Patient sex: M
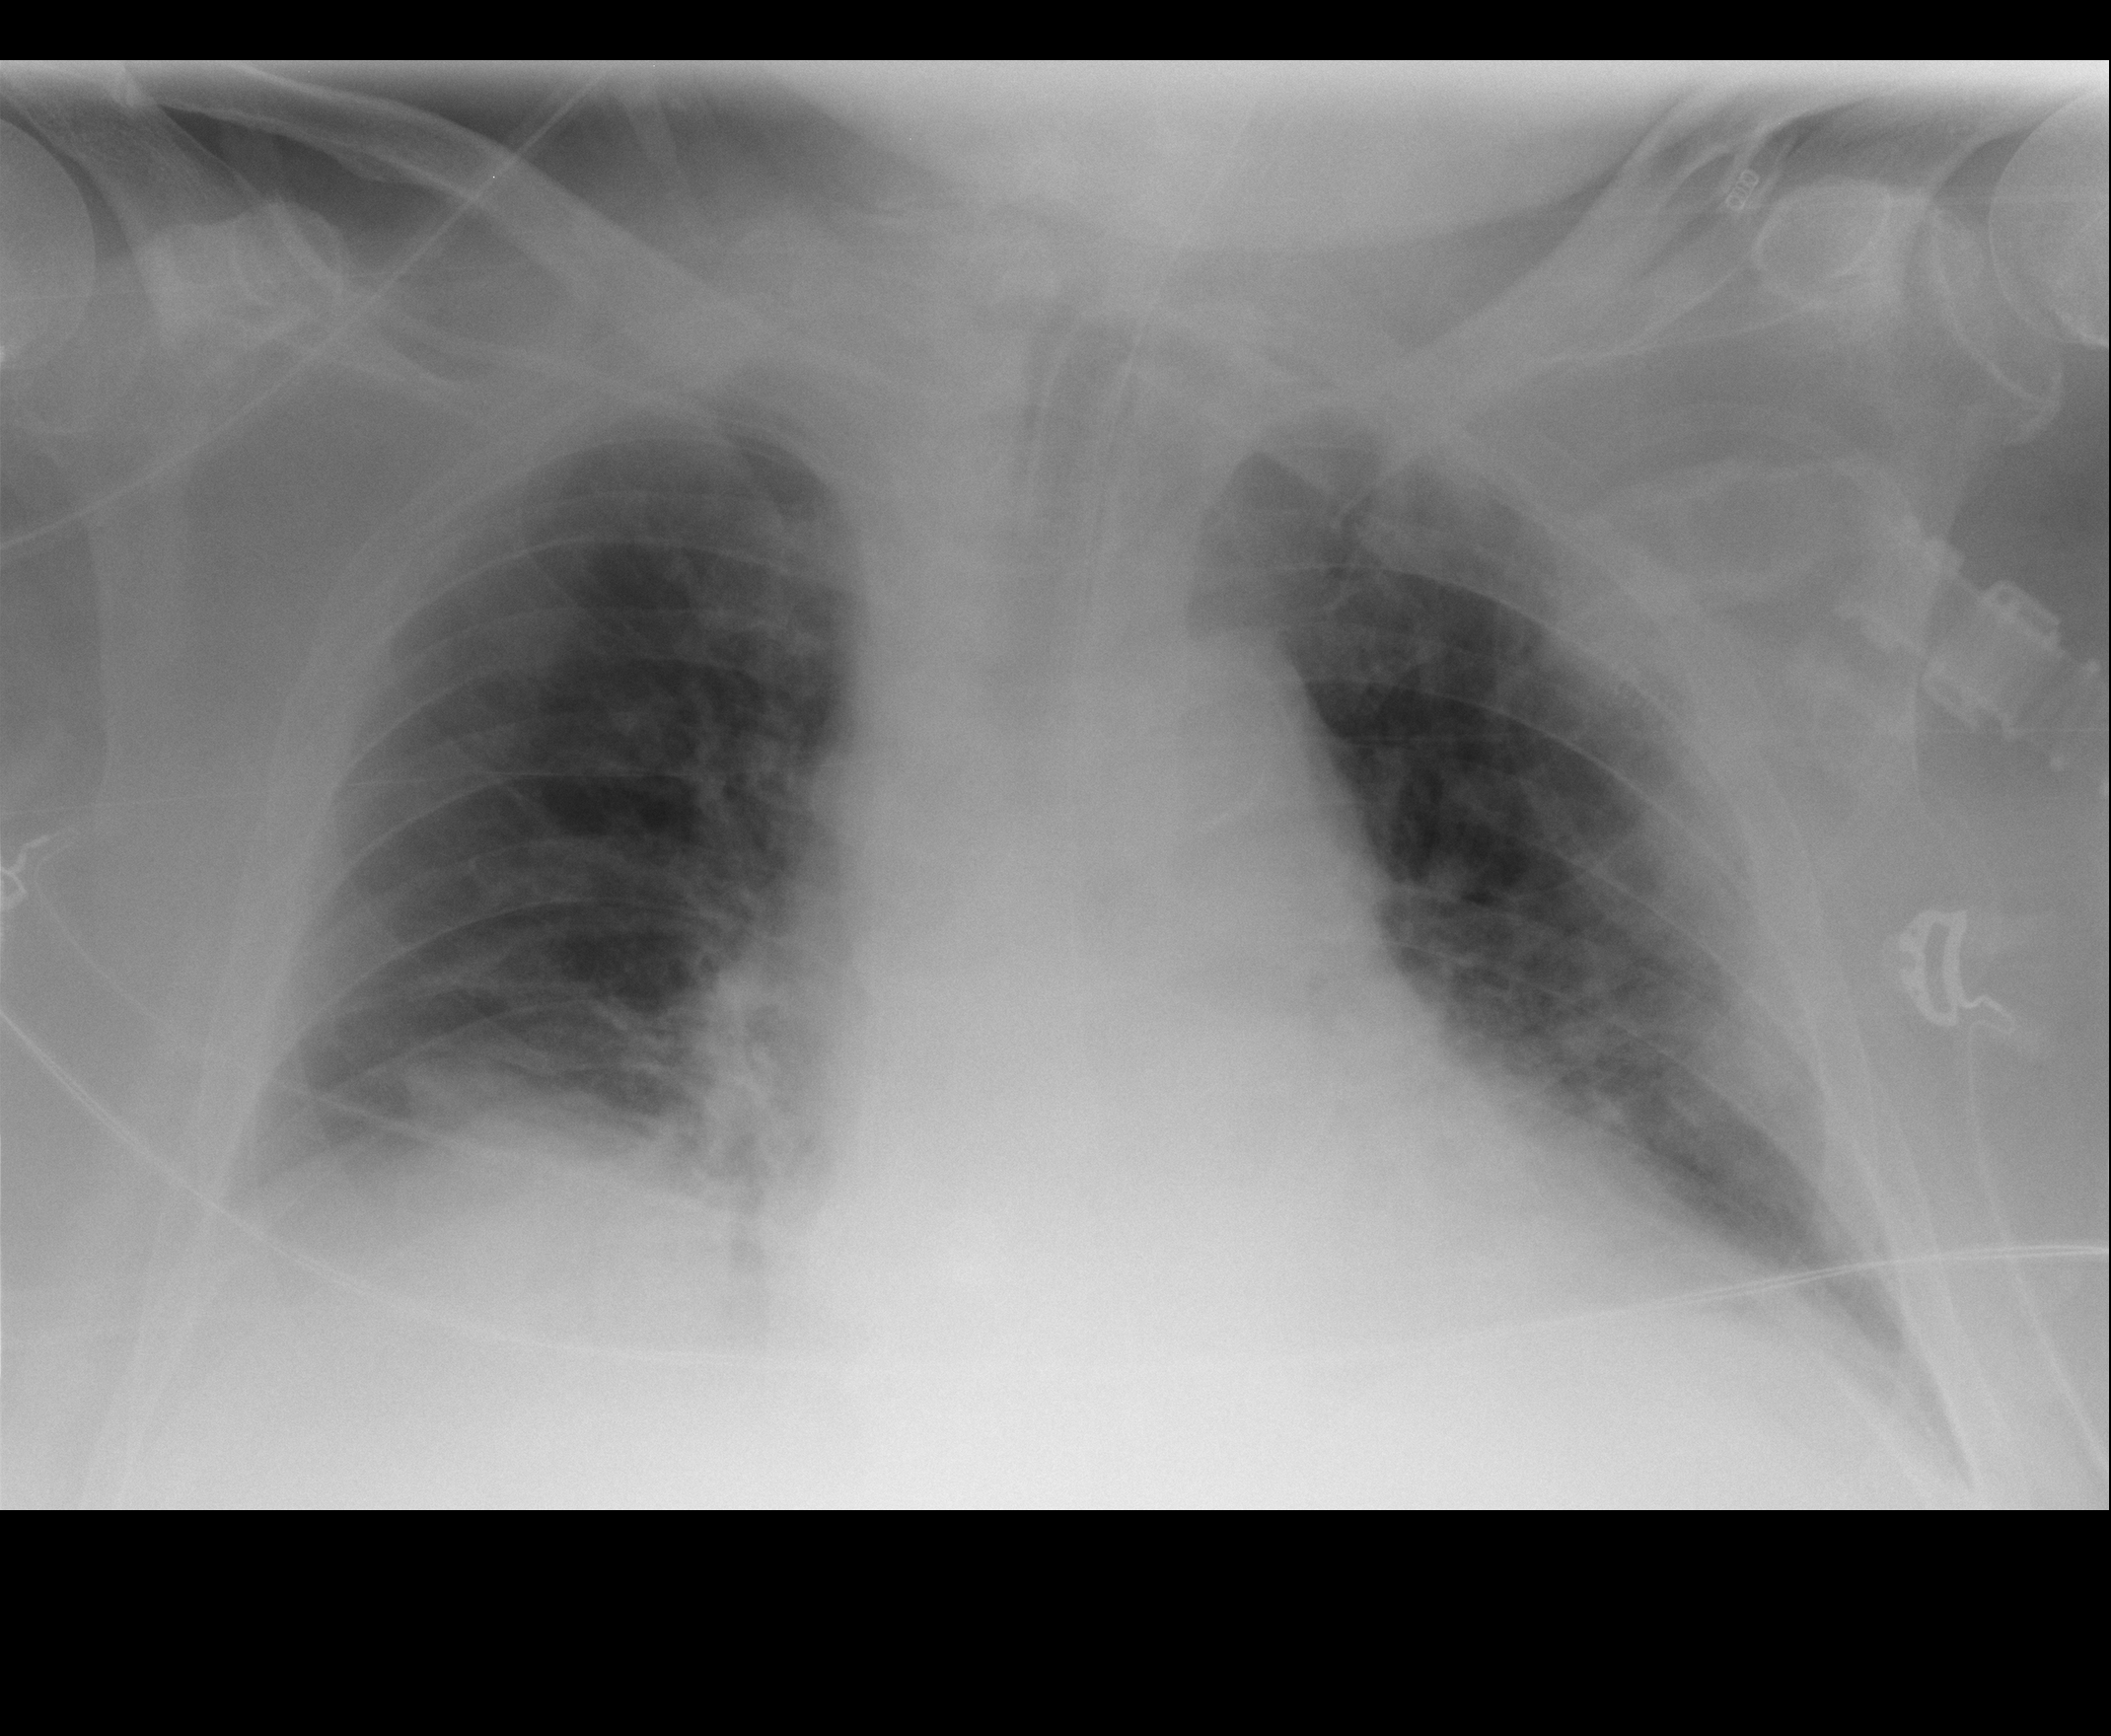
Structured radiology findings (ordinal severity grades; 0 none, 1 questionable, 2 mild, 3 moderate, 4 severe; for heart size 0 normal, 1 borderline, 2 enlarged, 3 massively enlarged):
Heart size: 2
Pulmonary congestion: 0
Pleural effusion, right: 2
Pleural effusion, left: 2
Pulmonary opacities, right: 0
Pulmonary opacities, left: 0
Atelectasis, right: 2
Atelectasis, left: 2